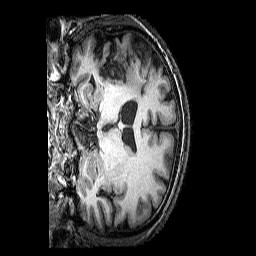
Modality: T1w
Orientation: coronal
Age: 49
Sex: male
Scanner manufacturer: siemens
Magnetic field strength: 3 T
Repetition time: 2.25 s
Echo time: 0.00452 s